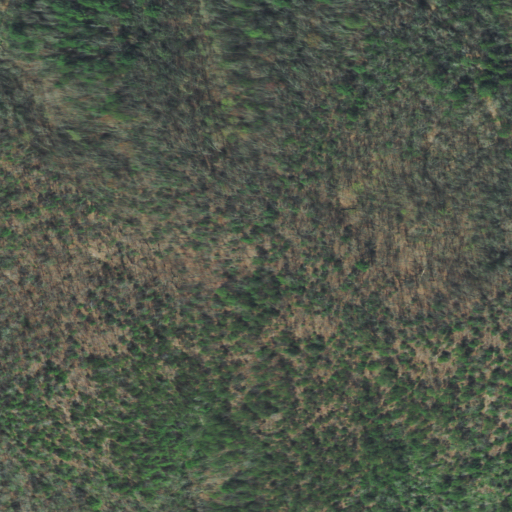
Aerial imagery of mountain in Tennessee named Round Top containing mixed forest, deciduous forest, and evergreen forest